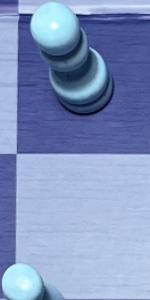
Label: Empty